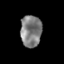
Tissue: skin
Cell type: Others
Senescence score: 0.2388
Nuclear area (px): 652
Mean DAPI intensity: 127.607